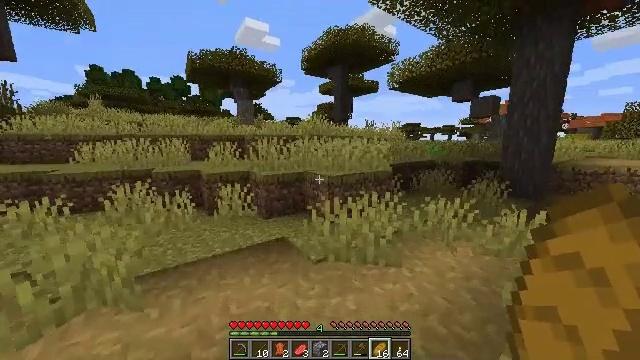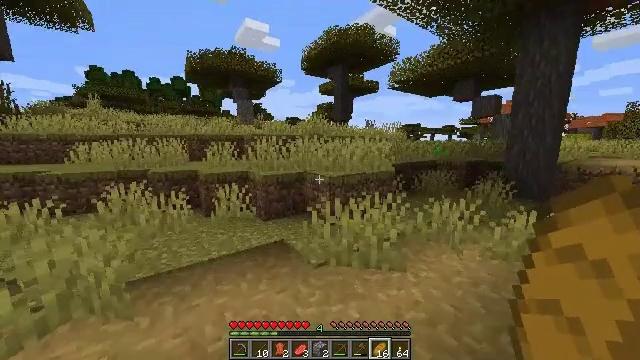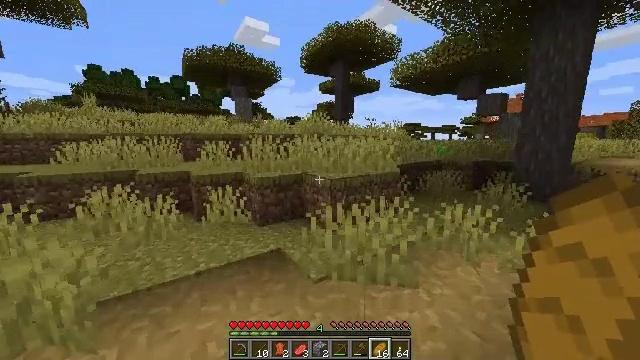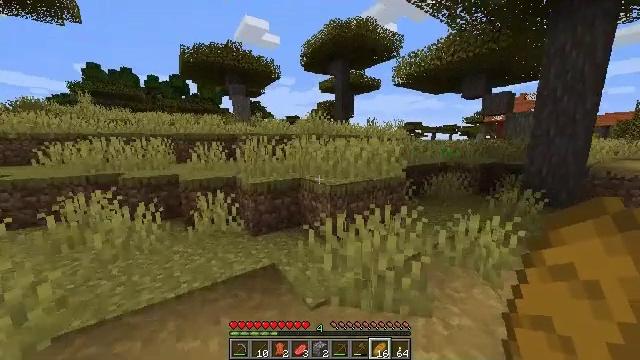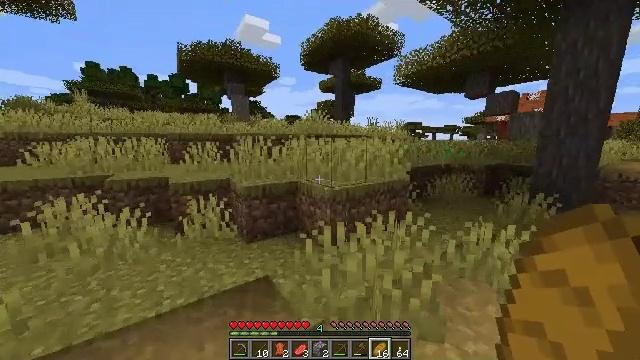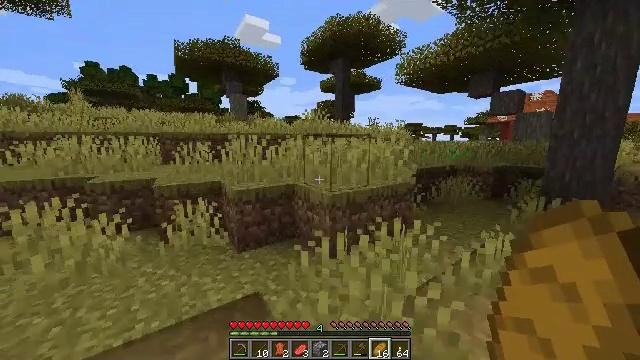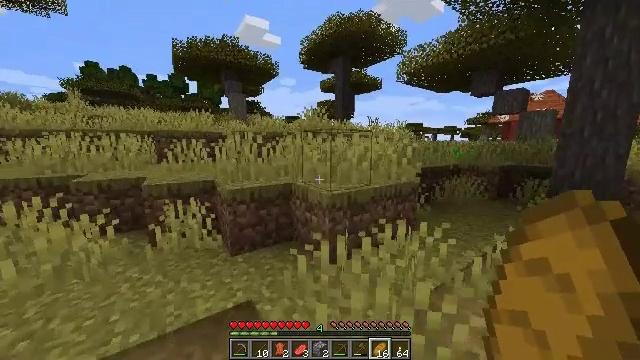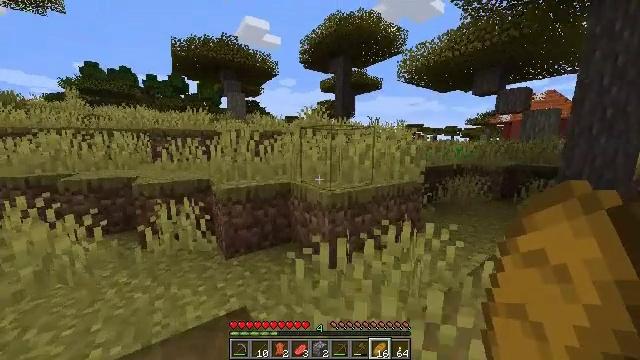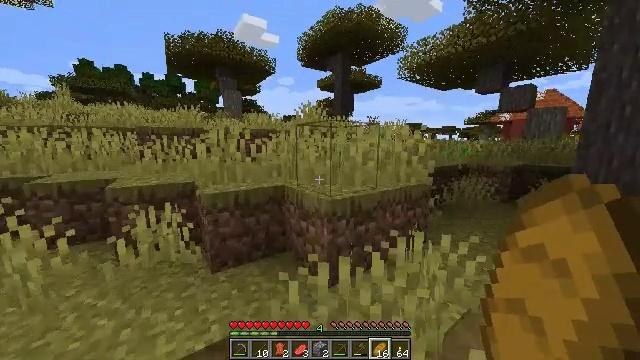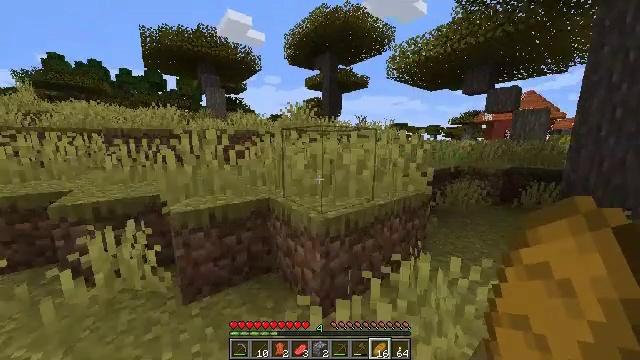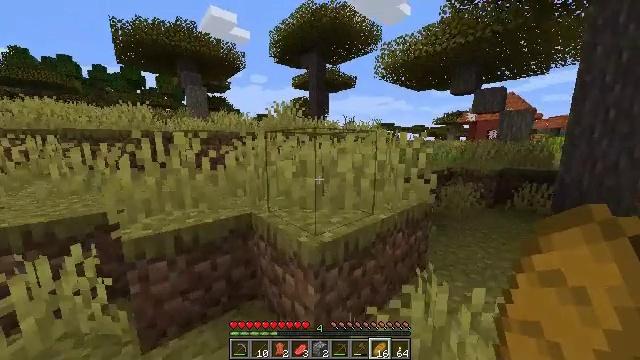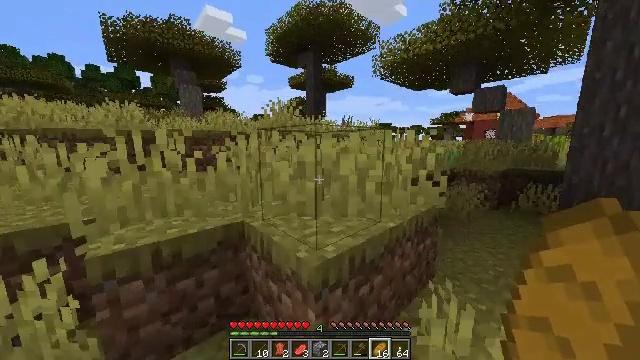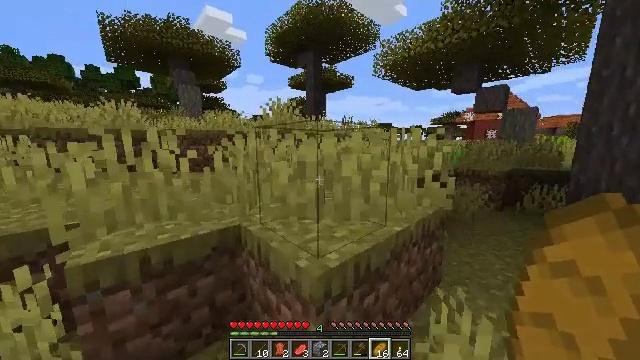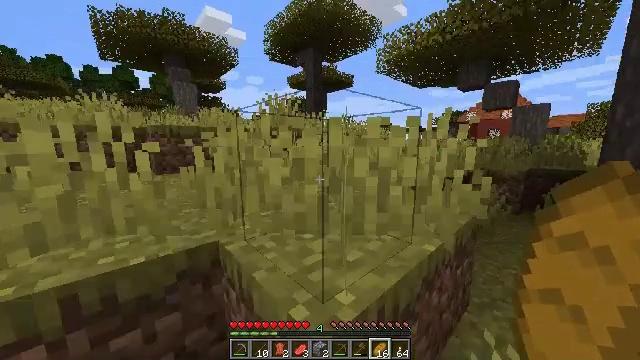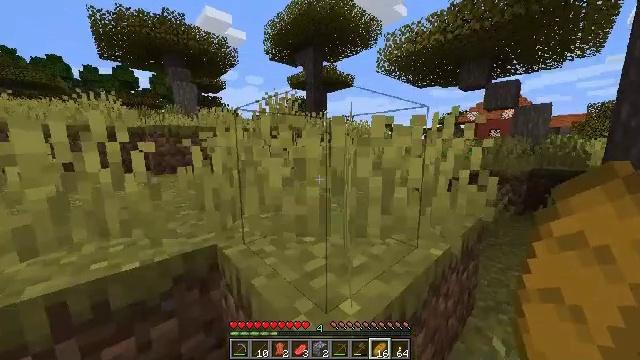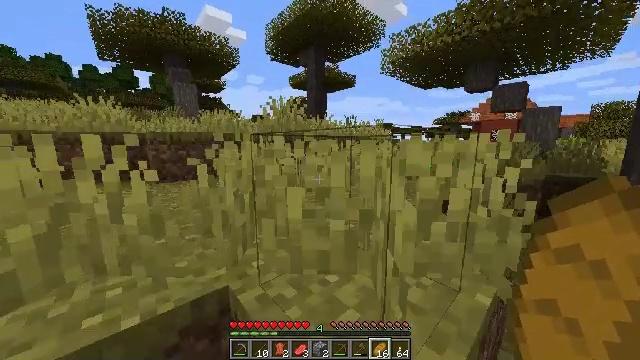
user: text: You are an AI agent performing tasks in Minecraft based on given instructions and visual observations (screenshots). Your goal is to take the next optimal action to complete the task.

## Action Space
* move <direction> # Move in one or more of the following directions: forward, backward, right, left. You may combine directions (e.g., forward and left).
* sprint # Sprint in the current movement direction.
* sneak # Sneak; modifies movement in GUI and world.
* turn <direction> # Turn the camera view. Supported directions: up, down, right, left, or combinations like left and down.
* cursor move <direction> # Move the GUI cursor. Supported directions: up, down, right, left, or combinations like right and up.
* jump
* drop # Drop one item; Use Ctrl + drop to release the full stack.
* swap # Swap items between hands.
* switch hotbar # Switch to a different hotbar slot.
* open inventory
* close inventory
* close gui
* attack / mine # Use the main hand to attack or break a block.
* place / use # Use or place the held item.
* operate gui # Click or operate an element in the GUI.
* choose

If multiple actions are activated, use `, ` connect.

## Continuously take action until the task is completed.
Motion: motion action
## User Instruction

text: Collect a hay block for crafting.
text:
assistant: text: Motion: move forward, sprint
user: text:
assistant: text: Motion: move forward, sprint
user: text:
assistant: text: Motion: move forward, sprint
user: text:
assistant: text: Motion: move forward, sprint
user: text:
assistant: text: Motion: move forward, sprint
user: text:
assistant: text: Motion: move forward, sprint
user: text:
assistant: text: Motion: move forward, sprint
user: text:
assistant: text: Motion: move forward, sprint
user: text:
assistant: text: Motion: move forward, sprint, turn right
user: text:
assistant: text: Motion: move forward, sprint, turn right
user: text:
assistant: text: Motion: move forward, sprint
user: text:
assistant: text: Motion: move forward, sprint
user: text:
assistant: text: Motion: move forward, sprint
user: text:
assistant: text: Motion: move forward, sprint
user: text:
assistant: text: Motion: move forward, sprint, jump
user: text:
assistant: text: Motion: move forward, sprint, jump
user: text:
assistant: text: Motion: move forward, sprint, jump
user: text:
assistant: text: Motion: move forward, sprint, jump
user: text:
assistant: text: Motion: move forward, sprint
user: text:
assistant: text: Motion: move forward, sprint
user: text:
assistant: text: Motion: move forward, sprint
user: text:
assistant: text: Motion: move forward, sprint
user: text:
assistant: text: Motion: move forward, sprint
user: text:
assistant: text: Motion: move forward, sprint, turn right
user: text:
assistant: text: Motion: move forward, sprint, turn right
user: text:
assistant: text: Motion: move forward, sprint, turn right
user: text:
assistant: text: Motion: move forward, sprint
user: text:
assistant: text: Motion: move forward, sprint, turn right
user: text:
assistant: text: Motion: move forward, sprint, turn right
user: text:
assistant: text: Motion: move forward, sprint